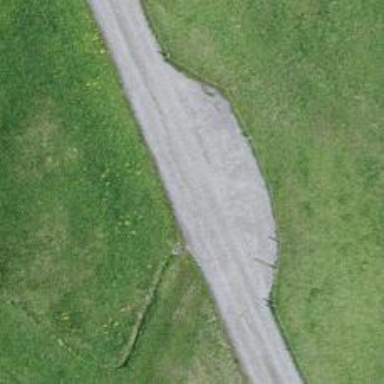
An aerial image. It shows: Passing place on the road.